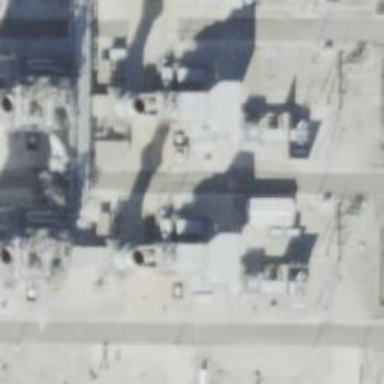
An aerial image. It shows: Gas turbine generator.